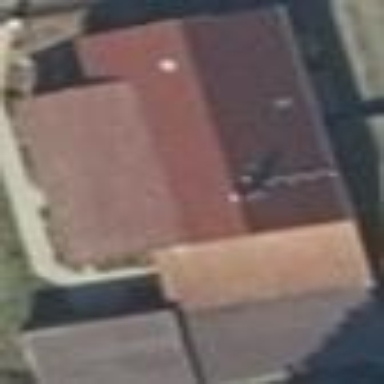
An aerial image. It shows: Simple house.